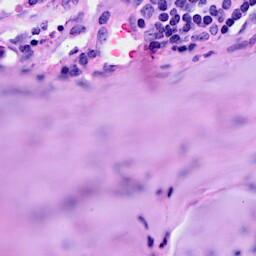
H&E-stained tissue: Breast